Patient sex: F
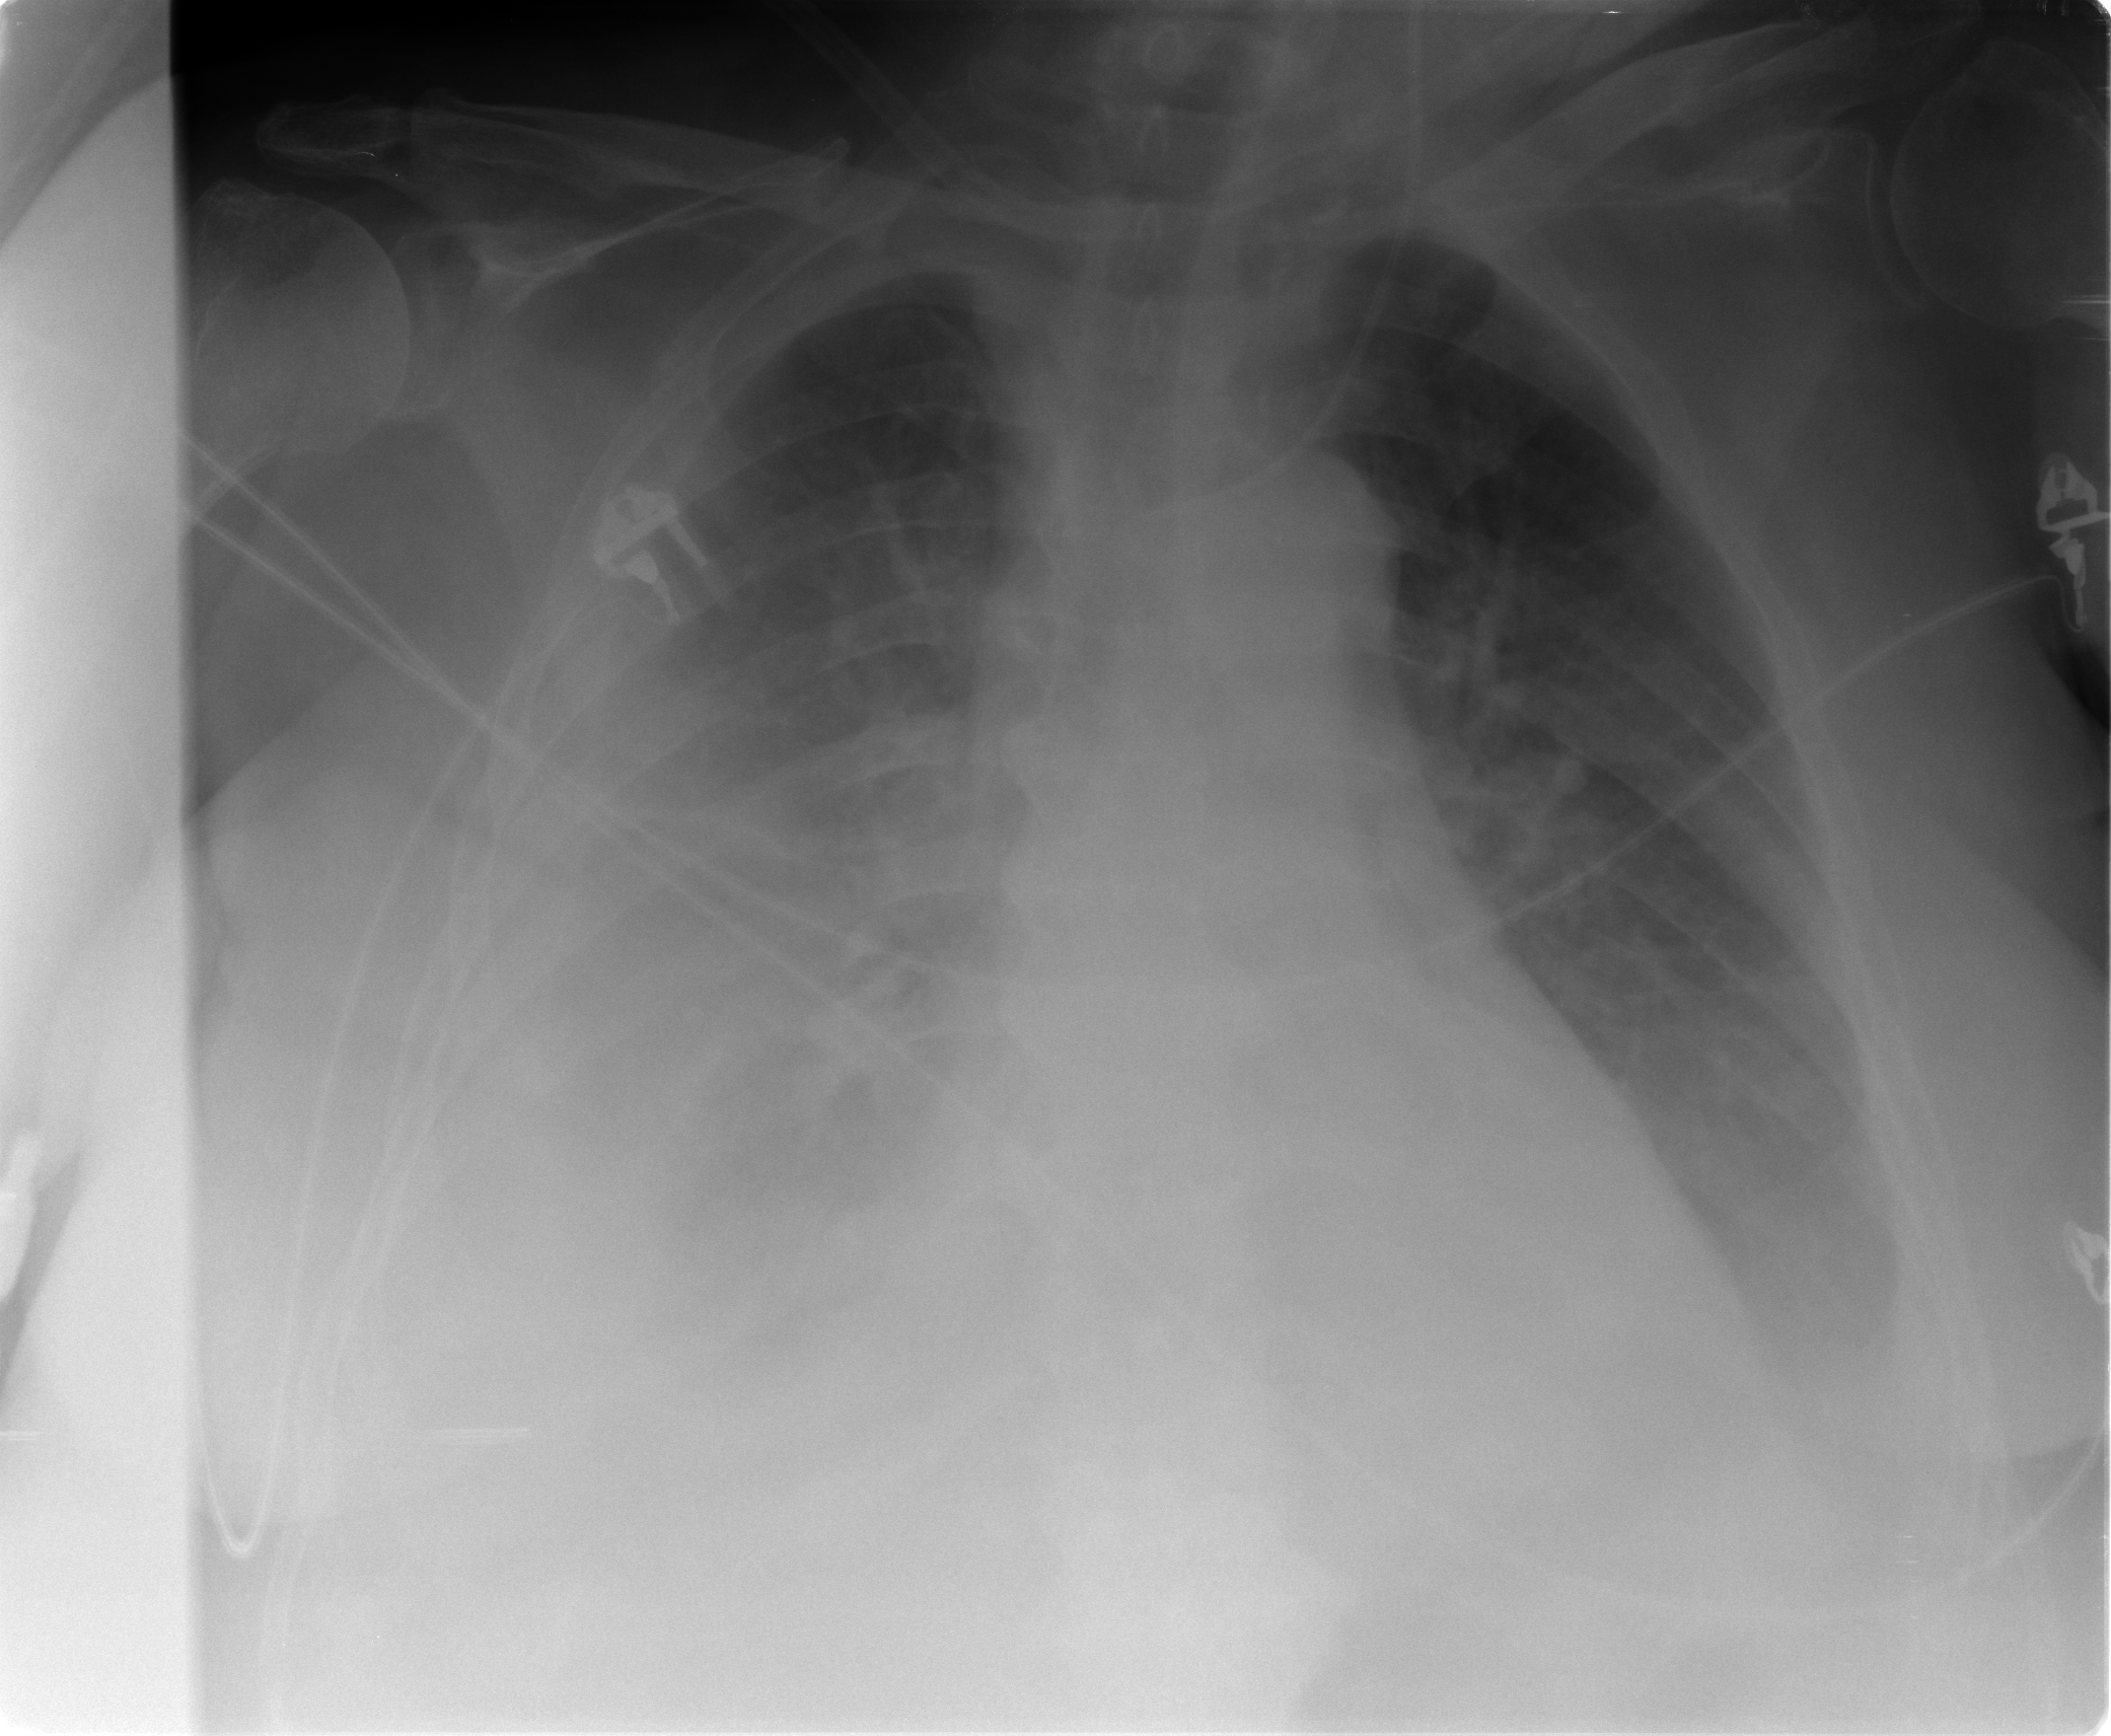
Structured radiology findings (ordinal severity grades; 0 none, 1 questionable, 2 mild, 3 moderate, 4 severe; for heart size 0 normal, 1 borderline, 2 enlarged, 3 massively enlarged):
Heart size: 1
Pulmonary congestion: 3
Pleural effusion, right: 3
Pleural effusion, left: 2
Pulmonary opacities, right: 2
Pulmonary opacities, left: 2
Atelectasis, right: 3
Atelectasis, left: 2